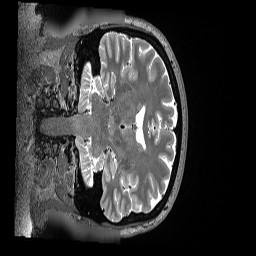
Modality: T2w
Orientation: coronal
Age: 52
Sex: male